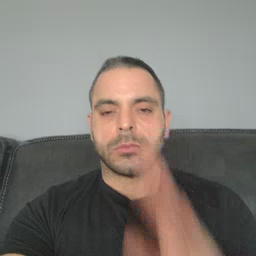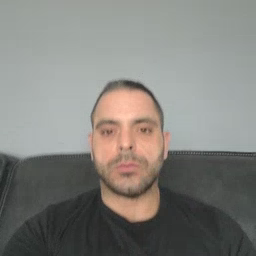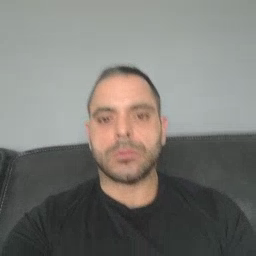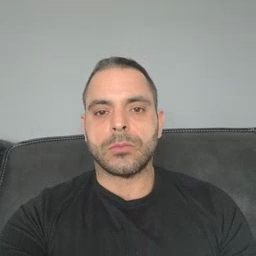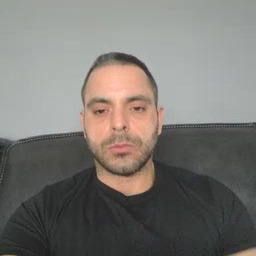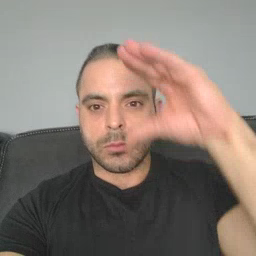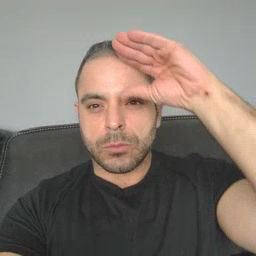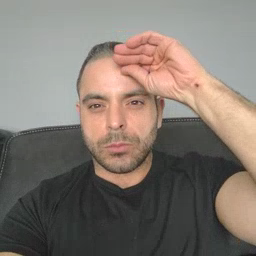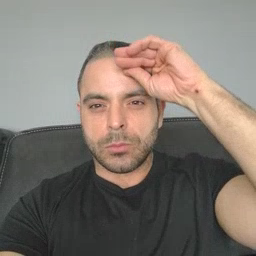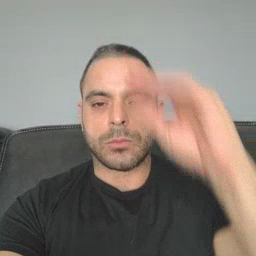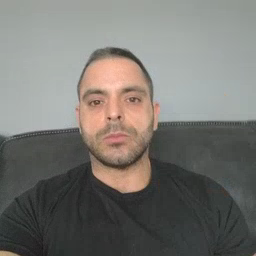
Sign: boy